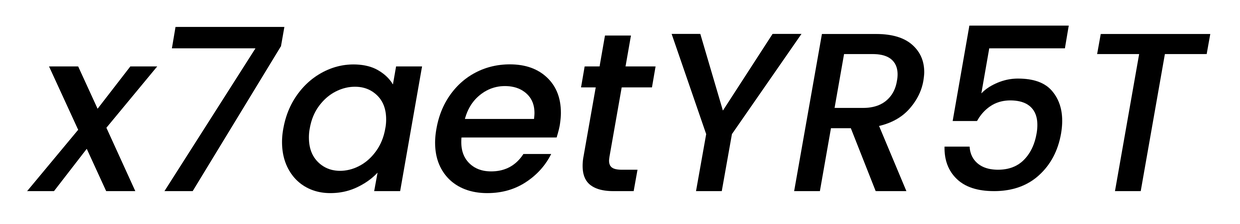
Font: Poppins-MediumItalic